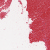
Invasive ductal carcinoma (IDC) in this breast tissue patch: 0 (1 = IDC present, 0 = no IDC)